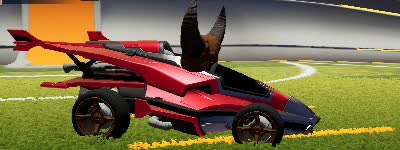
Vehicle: aftershock